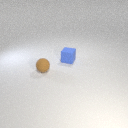
small blue rubber cube to the right of small brown rubber sphere